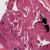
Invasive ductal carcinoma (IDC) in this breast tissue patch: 0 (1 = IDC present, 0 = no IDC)